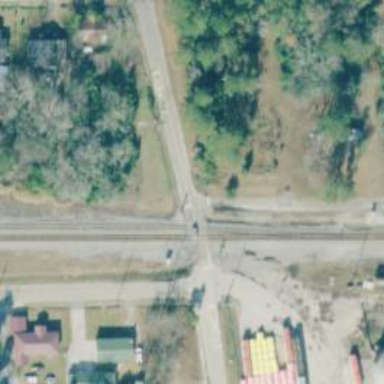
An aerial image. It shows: Level crossing with lights at railway intersection.